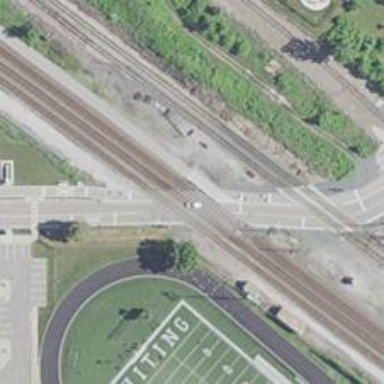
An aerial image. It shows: Crossing for the railway.